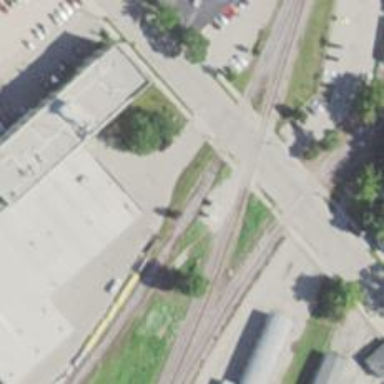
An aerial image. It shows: Railway crossing.